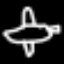
Label: airplane